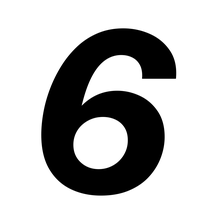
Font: InstrumentSans-Italic_Bold_Italic